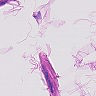
Metastatic tissue present: no